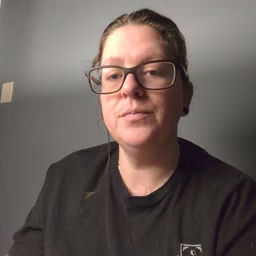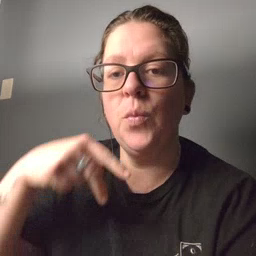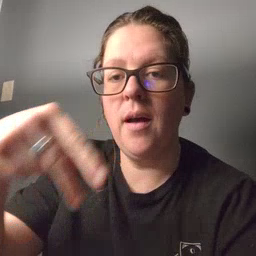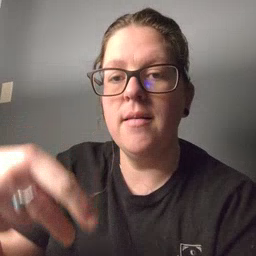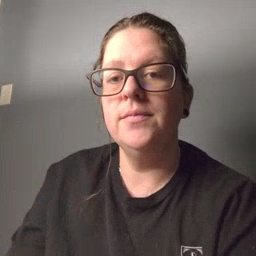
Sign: ride